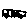
Label: car